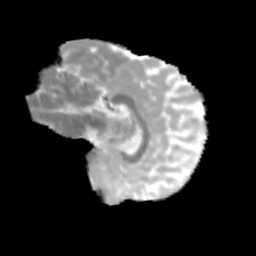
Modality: MD
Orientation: sagittal
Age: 10
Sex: female
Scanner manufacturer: siemens
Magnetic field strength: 3 T
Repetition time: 3.8 s
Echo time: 0.07 s